Aerial crown-view tile of a tropical tree (Barro Colorado Island, Panama), acquired 20240611:
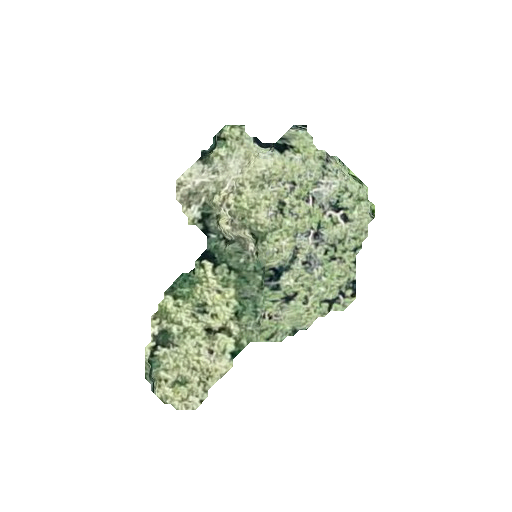
Species: Cordia alliodora
GBIF accepted scientific name: Cordia alliodora
Crown area: 60.411 m²